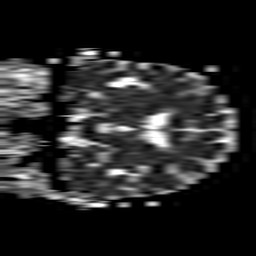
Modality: ADC
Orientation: coronal
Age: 80
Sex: female
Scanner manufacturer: philips
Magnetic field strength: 1.5 T
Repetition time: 3.406 s
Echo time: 0.06922 s